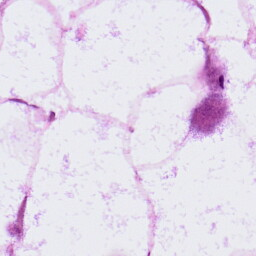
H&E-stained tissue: LymphNode